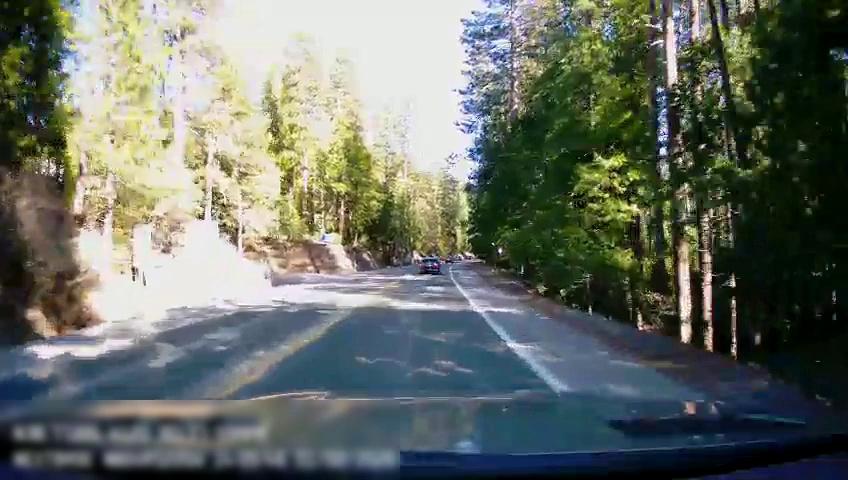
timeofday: Day
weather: Sunny
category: Drivable Space
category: Vehicles | Car
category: Lanes | Opposite Lane
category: Lanes | Current Lane
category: Lanes | Current Lane